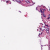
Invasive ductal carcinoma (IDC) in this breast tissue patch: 0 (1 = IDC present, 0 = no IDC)